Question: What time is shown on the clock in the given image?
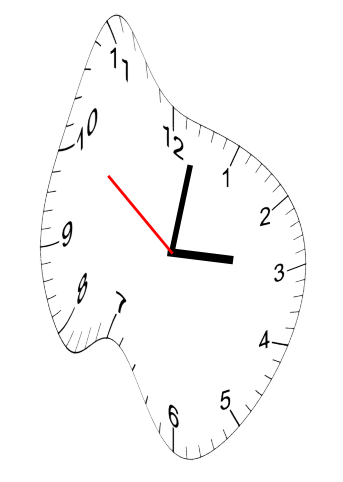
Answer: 03:01:51